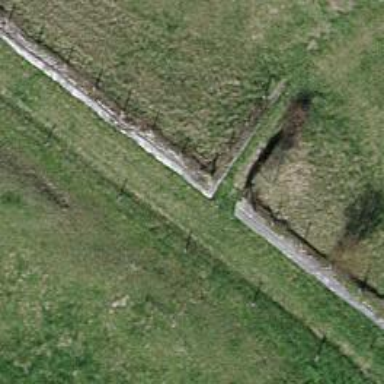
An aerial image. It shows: Wall is shown in the image.